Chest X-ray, PA view. Patient: 34 years old, sex M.
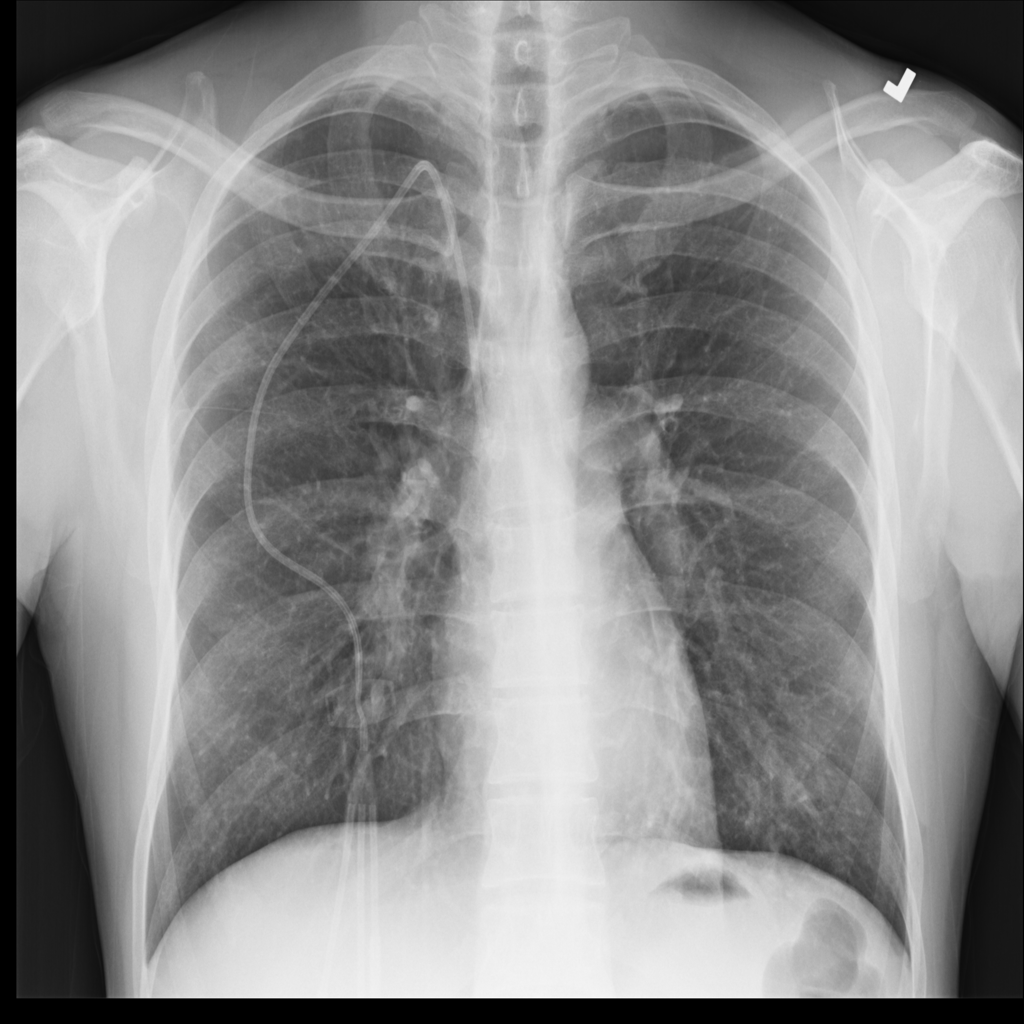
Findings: No Finding